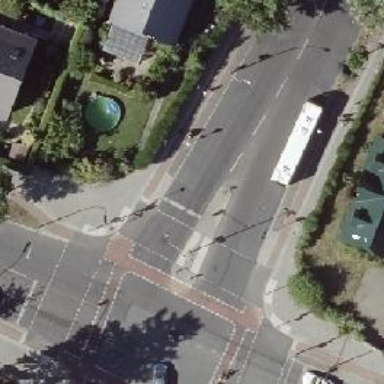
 and cycle track. There is also traffic island for traffic calming measures."